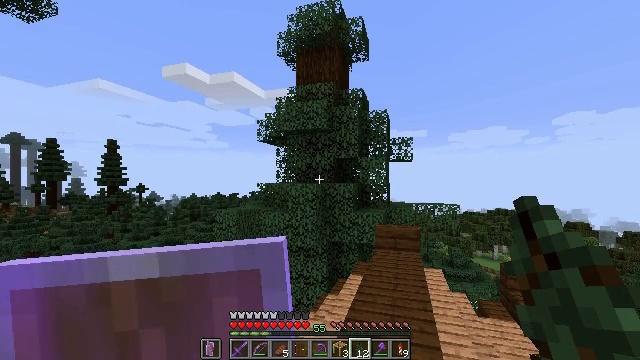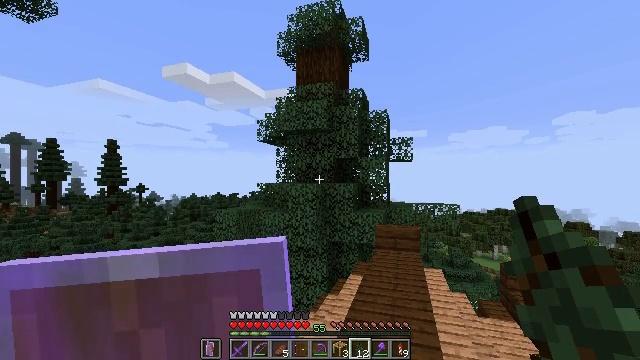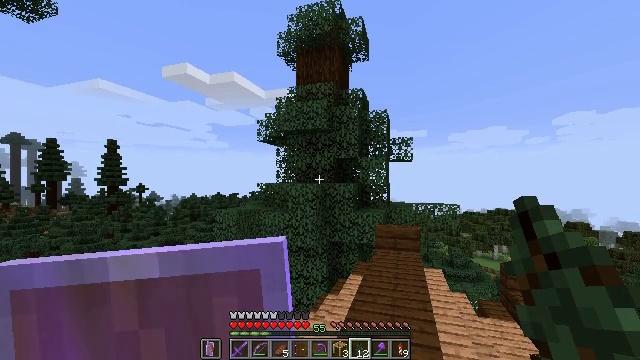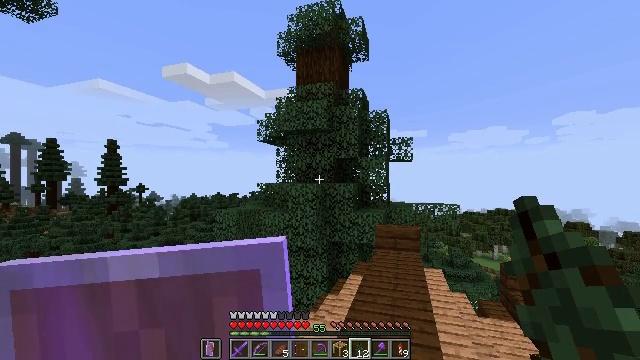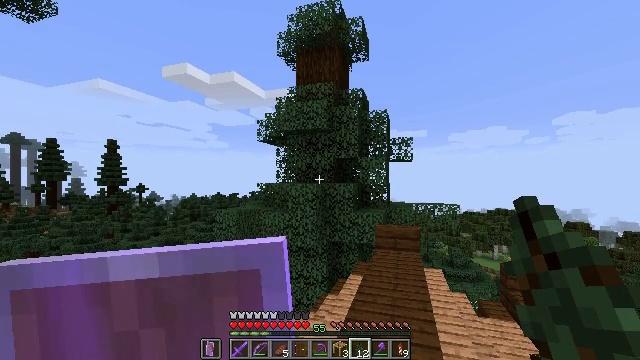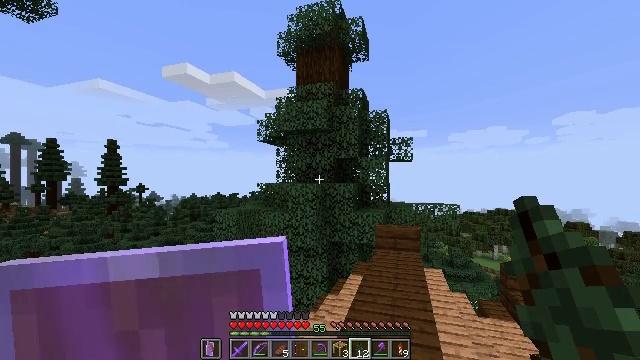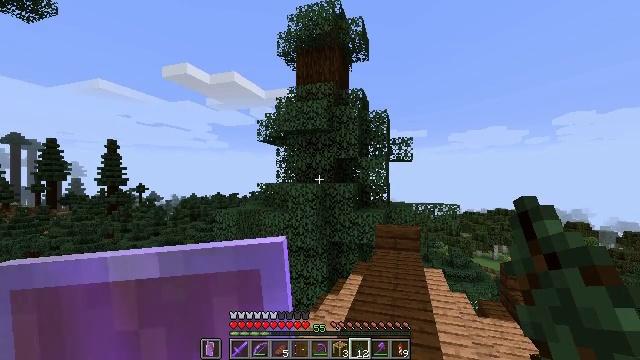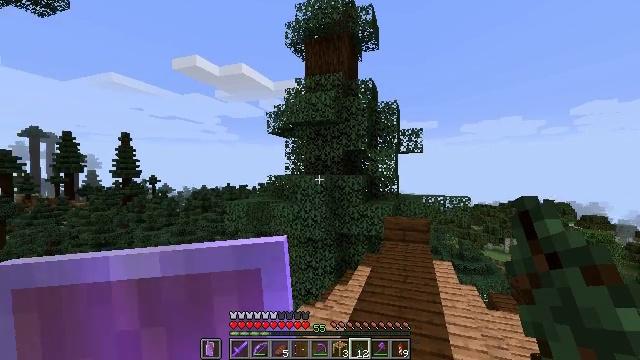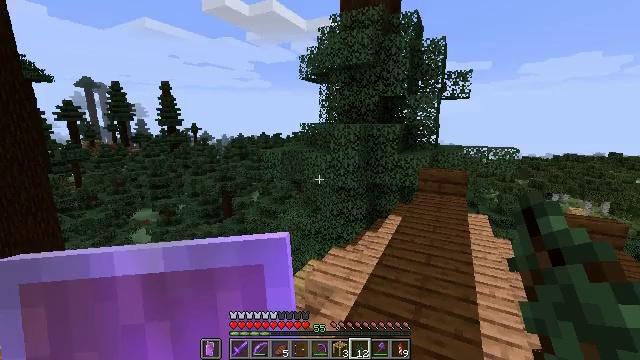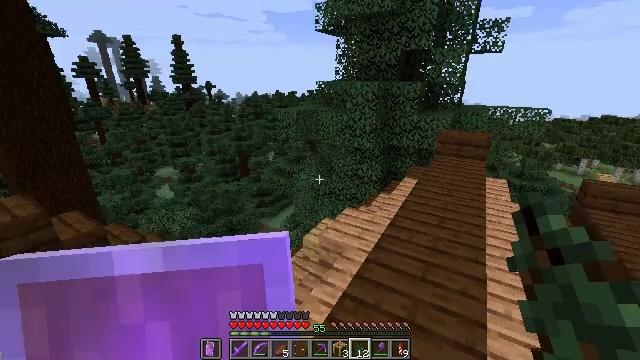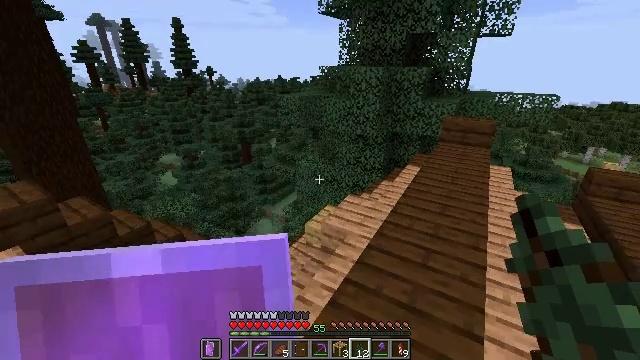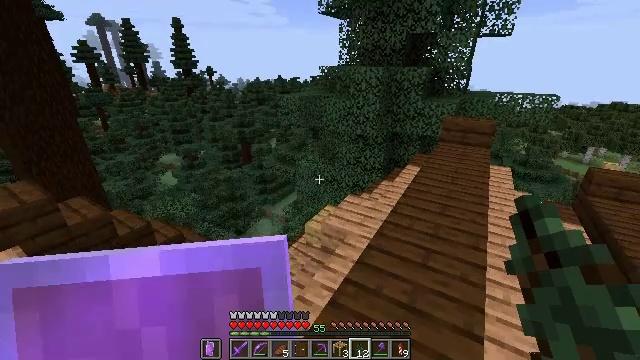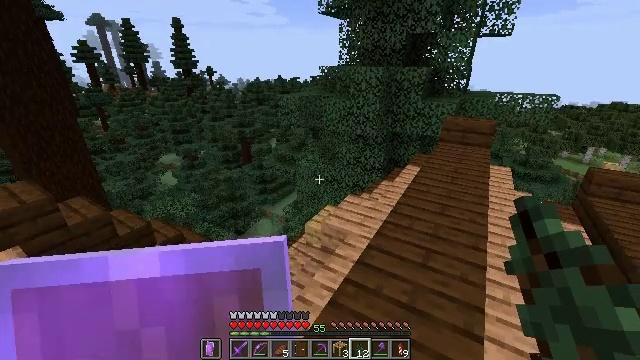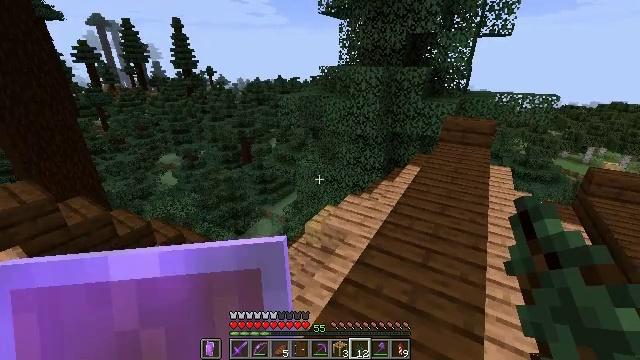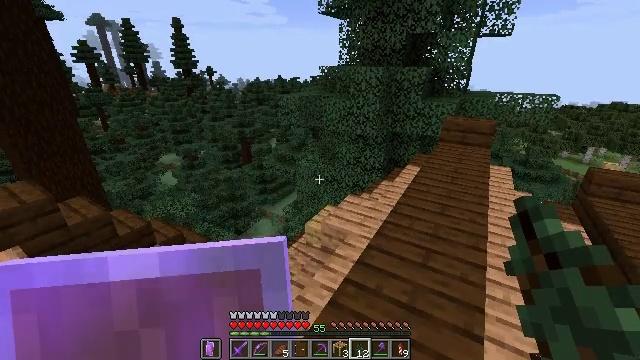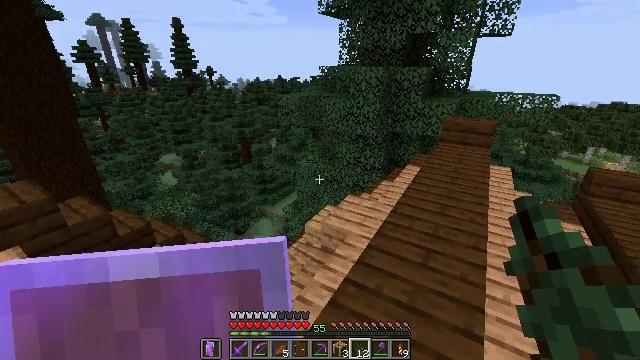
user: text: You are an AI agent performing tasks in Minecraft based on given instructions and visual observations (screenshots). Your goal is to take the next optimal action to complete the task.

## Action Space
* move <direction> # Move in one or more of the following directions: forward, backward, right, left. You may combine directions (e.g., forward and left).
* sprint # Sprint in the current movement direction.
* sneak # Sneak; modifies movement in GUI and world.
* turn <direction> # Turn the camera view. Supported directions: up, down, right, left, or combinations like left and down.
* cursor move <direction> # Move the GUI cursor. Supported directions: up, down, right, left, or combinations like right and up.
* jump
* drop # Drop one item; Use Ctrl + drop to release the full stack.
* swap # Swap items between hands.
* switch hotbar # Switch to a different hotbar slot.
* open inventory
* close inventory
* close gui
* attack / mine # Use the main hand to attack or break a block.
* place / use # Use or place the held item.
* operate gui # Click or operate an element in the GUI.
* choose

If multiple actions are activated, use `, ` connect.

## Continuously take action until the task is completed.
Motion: motion action
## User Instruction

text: Attack the brown shulker box to remove it.
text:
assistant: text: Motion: no_op
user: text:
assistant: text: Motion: no_op
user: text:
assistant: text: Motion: no_op
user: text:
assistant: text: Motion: no_op
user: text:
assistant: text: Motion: no_op
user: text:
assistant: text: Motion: no_op
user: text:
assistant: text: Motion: turn left and down
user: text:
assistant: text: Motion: turn left and down
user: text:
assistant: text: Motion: turn left and down
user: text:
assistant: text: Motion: turn down
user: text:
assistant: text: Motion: no_op
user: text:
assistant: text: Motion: no_op
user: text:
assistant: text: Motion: no_op
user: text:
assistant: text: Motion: no_op
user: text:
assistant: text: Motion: no_op
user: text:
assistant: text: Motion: no_op
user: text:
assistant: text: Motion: no_op
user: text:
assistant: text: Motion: no_op
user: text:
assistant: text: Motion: turn right
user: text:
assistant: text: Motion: turn right
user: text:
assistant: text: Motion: no_op
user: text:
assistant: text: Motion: no_op
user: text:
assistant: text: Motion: no_op
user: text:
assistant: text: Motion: no_op
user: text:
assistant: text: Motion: no_op
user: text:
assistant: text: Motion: no_op
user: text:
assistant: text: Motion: no_op
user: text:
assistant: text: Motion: no_op
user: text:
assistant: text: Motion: no_op
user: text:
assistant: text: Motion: move forward